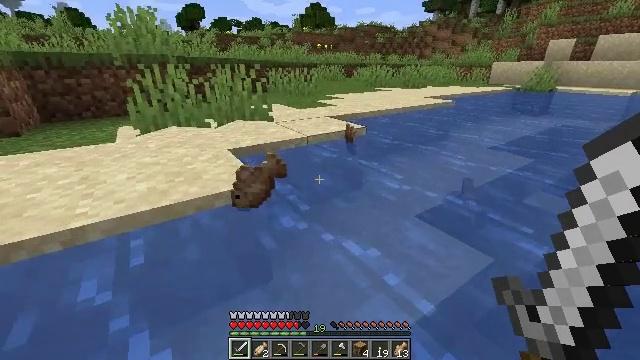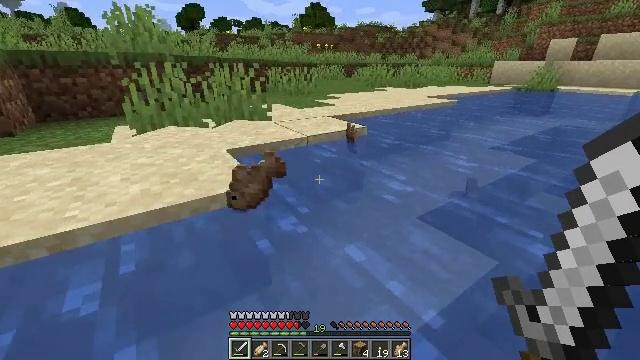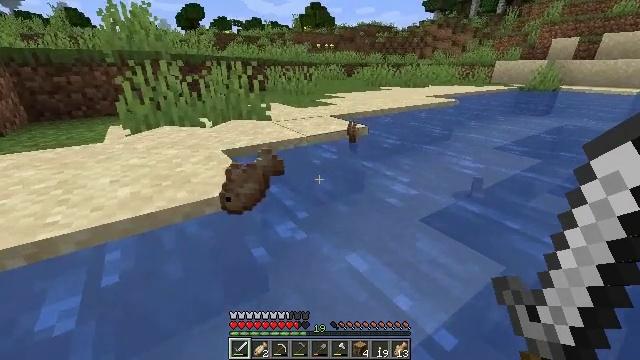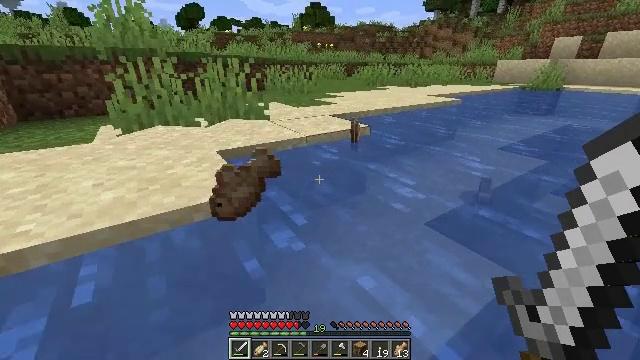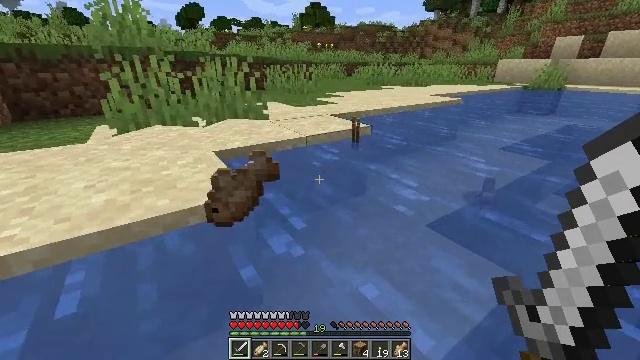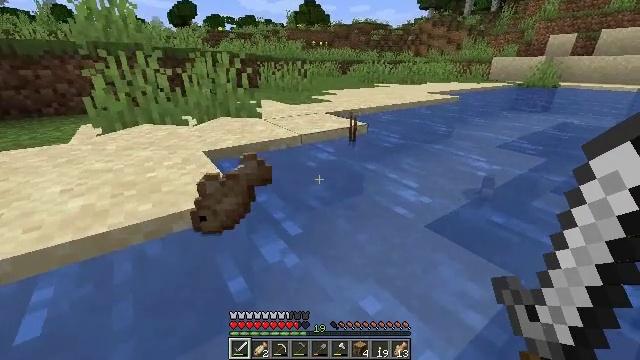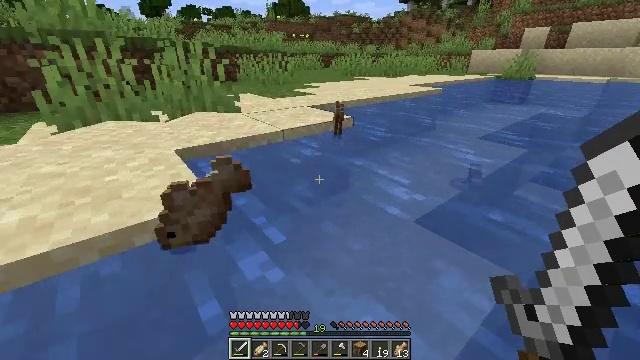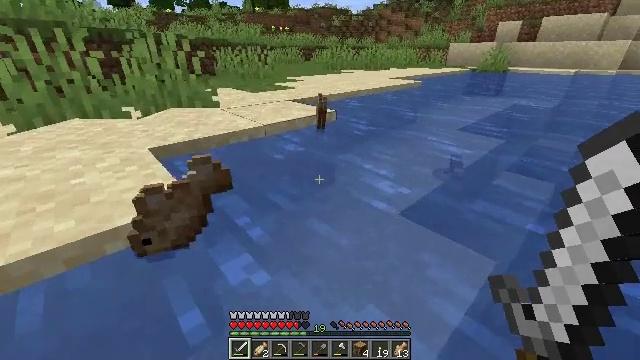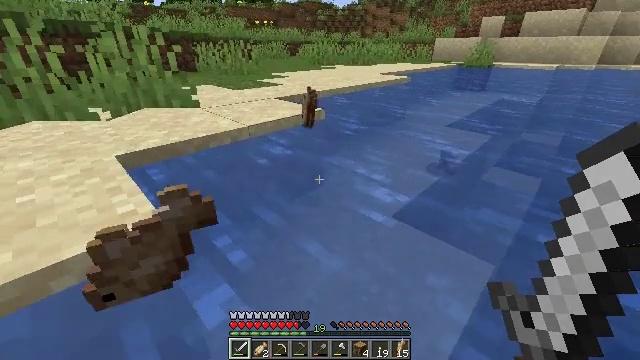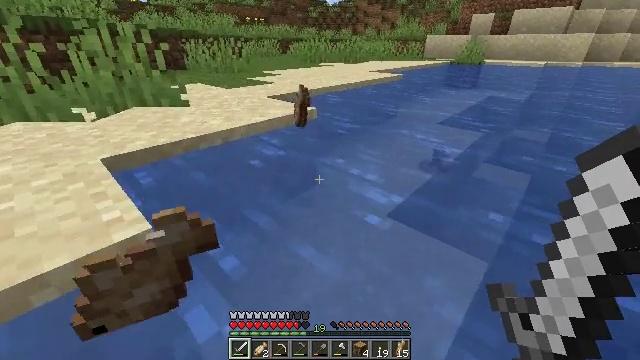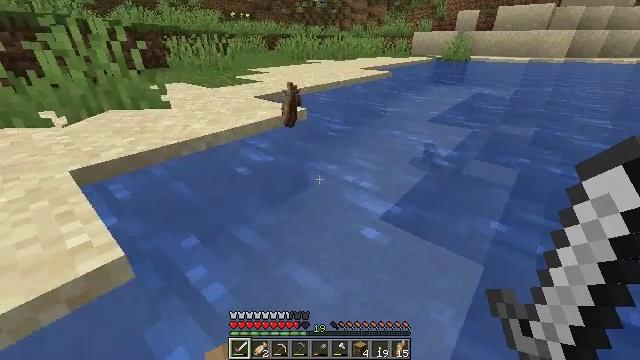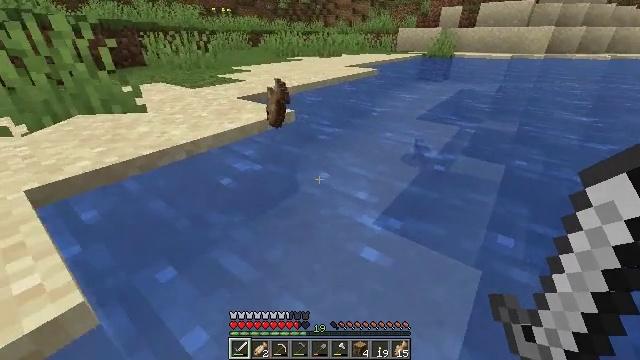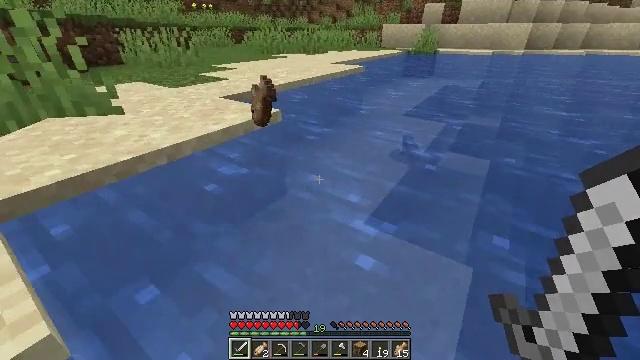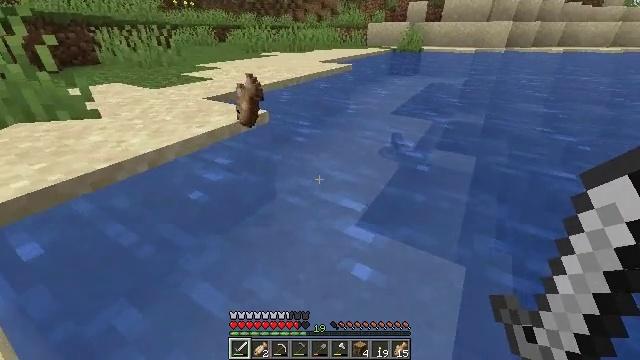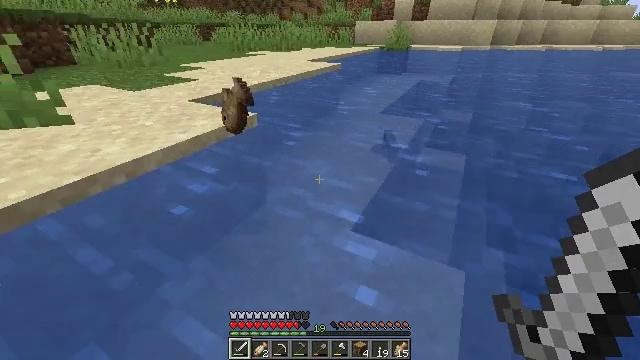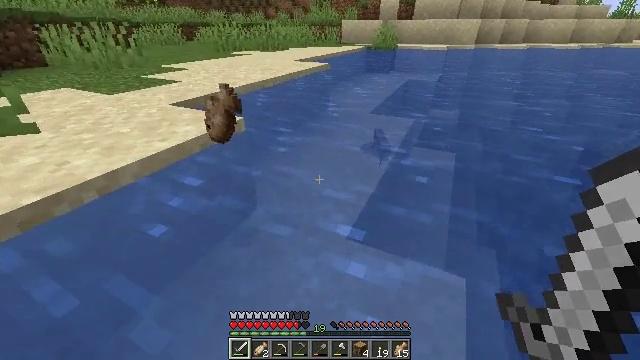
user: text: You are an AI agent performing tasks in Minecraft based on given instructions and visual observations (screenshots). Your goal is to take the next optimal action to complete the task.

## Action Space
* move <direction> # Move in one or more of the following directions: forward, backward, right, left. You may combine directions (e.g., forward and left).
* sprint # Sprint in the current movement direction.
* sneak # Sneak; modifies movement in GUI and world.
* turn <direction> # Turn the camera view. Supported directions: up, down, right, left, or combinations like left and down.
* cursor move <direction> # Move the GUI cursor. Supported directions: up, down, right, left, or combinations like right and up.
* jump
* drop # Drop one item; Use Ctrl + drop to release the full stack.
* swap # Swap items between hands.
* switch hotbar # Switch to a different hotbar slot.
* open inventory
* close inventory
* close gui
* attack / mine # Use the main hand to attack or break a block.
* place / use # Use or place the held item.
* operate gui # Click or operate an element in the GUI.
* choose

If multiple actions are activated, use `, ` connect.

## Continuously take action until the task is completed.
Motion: motion action
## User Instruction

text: Kill mobs in water.
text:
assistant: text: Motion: move forward
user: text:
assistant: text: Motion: move forward
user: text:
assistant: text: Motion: move forward
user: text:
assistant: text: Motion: move forward
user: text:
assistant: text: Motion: move forward, turn right
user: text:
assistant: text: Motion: move forward, turn right and down
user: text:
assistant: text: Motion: move forward, turn right and down
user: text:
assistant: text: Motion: move forward, turn right
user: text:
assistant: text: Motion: move forward, turn right
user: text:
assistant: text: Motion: move forward, turn right
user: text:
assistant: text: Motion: move forward, turn right
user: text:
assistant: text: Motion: move forward, turn right
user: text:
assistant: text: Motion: move forward, turn right
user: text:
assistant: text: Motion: move forward, turn right
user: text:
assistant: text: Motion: move forward, turn right
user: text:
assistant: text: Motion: move forward, turn right
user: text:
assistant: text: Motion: move forward, turn right
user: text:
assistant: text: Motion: move forward, turn right
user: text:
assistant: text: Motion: move forward, turn right
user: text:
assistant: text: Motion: move forward, turn right
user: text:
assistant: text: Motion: move forward, turn right
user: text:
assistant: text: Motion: move forward, turn right
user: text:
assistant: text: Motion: move forward
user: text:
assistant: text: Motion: move forward
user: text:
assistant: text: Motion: move forward
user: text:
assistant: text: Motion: move forward
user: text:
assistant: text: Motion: move forward
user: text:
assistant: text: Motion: move forward
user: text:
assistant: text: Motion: move forward
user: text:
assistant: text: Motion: move forward